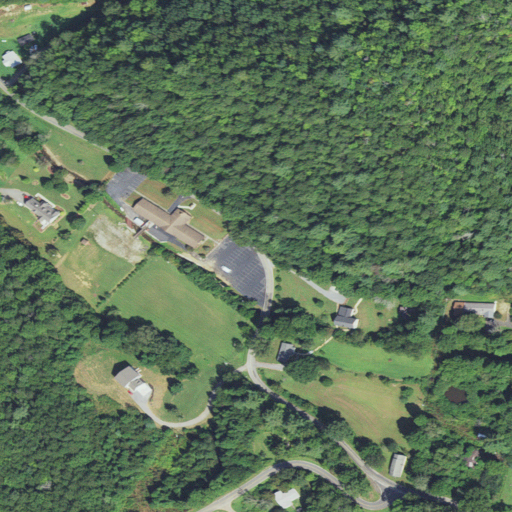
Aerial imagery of valley in North Carolina named Benny Cove containing mixed forest, open development, evergreen forest, pasture, deciduous forest, low intensity development, and grassland